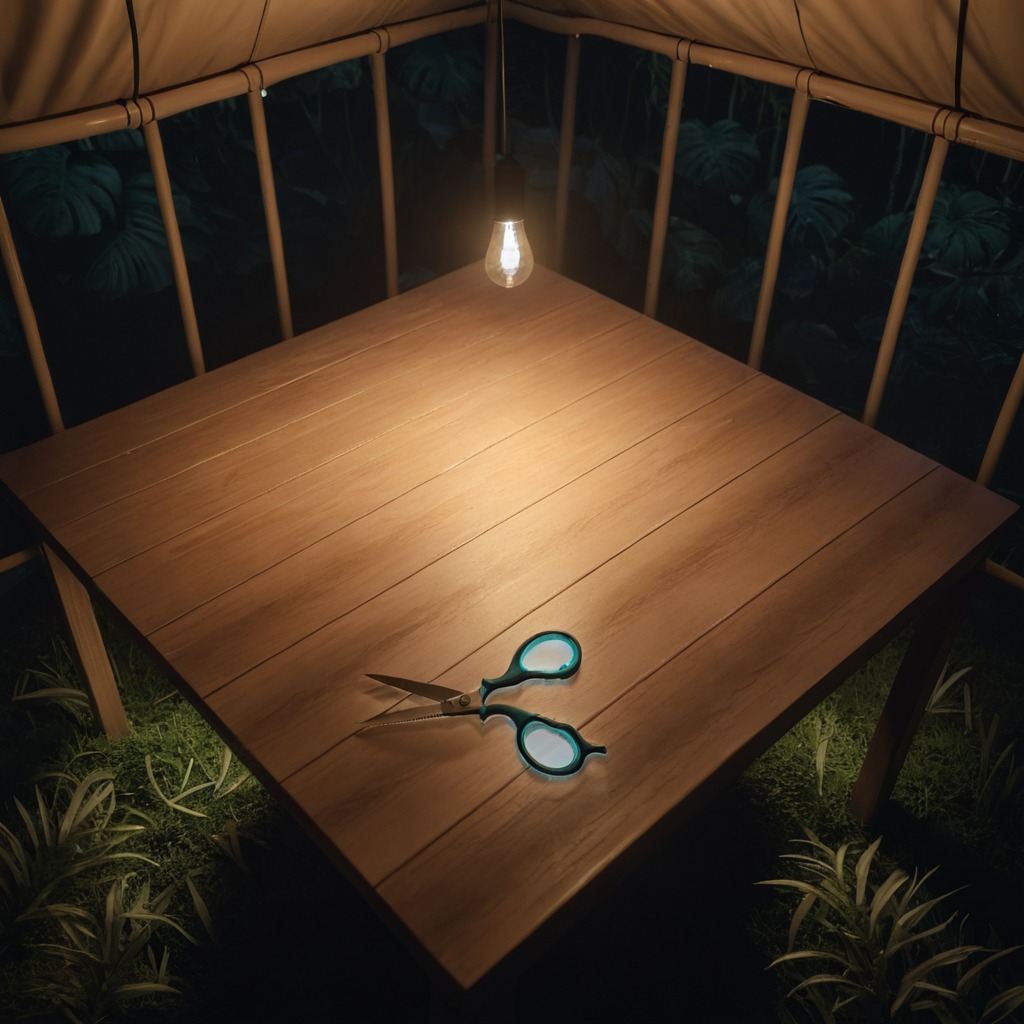
A scissor lies on a wooden table inside a jungle field workshop tent at night.